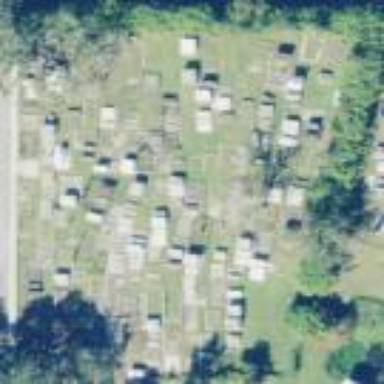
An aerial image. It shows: Cemetery.